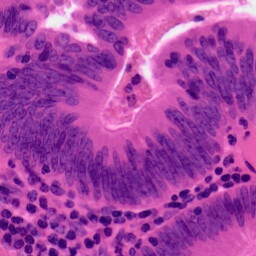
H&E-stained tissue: Colon